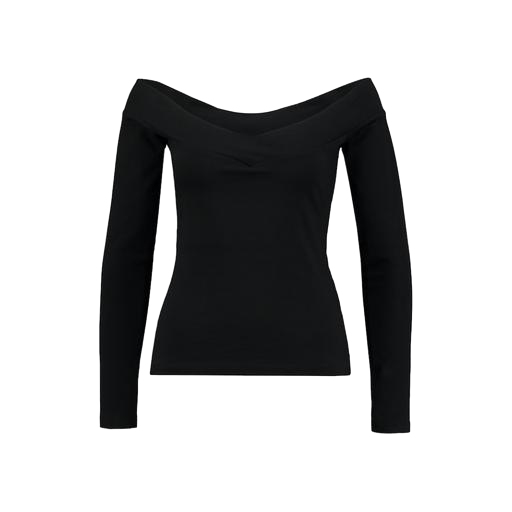
front long sleeve bardot, black eliza long-sleeved top, black v-neck top only macy, white background